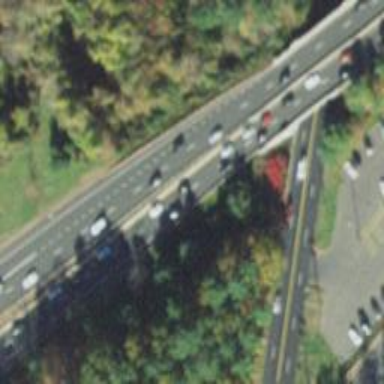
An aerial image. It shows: Motorway junction.